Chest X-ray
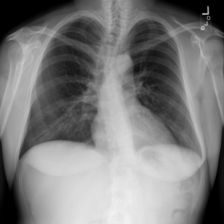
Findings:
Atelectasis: negative
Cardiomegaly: negative
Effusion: negative
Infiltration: negative
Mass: negative
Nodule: negative
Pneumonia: negative
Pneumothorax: negative
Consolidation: negative
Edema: negative
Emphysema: negative
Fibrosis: negative
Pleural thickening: negative
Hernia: negative